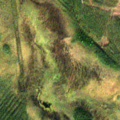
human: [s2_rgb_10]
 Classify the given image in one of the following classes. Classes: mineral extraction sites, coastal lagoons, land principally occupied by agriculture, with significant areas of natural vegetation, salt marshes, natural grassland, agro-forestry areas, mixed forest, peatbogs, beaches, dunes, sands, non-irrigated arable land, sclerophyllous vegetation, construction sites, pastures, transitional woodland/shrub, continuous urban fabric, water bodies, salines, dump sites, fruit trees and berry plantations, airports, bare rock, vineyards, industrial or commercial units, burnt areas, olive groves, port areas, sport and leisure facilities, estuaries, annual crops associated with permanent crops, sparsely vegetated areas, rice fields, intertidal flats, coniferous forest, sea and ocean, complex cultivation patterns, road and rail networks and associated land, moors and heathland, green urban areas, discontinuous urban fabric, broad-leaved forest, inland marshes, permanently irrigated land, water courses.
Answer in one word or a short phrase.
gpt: coniferous forest, transitional woodland/shrub, peatbogs